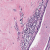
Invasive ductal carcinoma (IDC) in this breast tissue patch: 0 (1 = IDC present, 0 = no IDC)